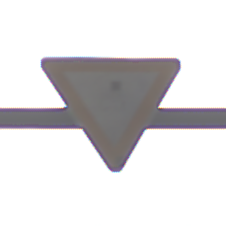
Verkehrszeichen: VorfahrtGewaehren
Umgebung: Roofed, Urban
Tageszeit: MorningAfternoon
Wetter: PartlyCloudy
Licht: Natural
Jahreszeit: NotSpecified
Kontrast: MediumContrast